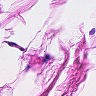
Metastatic tissue present: no